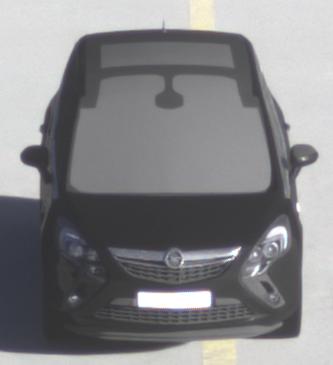
Make: Opel
Model: Zafira Tourer 1.8
Detailed model: Zafira (C) Tourer
Model produced from: 2012/01
Model produced until: 2015/06
Doors: 5
Color: black
Road condition: dry road
Daytime: morning or afternoon
Contrast: medium contrast